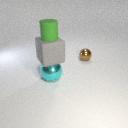
large cyan metal sphere below small green rubber cylinder